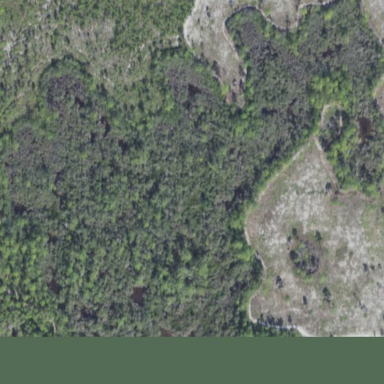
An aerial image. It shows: Swamp in wetland area.